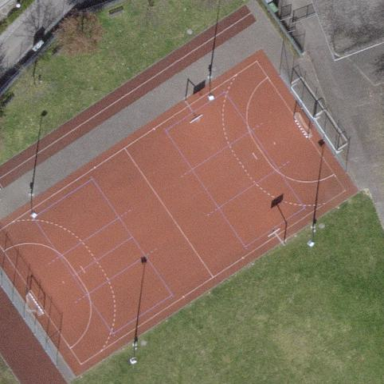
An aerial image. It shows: Sports centre in the leisure land.